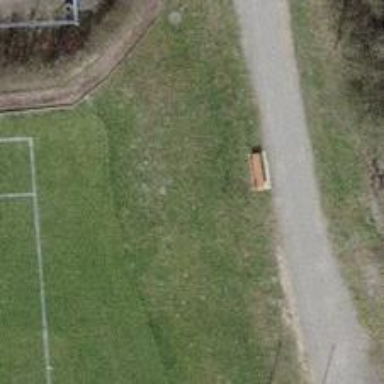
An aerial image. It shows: Bench.